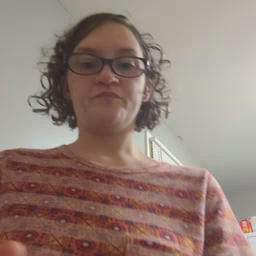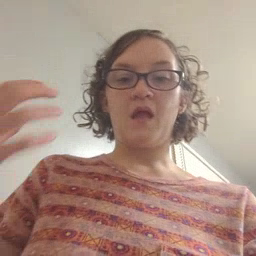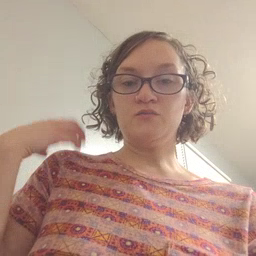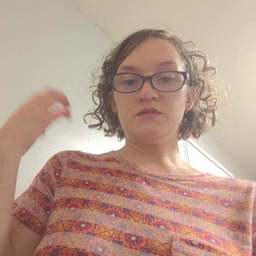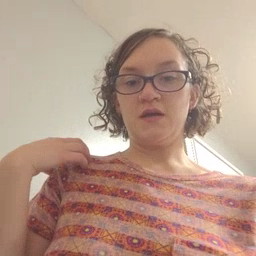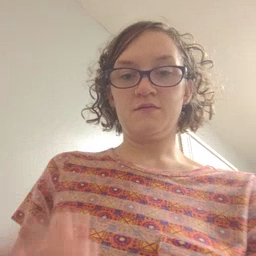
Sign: outside